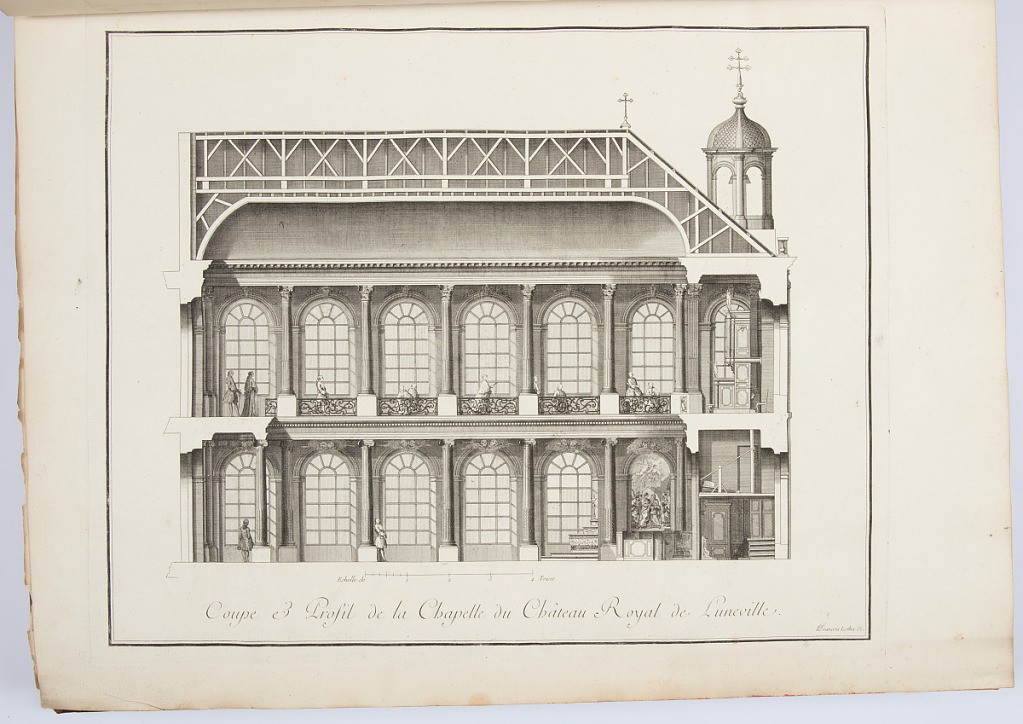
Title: Coupe & Profil de la Chapelle du Château Royal de Luneville.
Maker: Emmanuel Héré de Corny, French, 1705–1763
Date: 1753
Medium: Engraving on laid paper
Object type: Bound print
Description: Cross-section and profile of the Chapel of the royal castle at Lunéville. The space is filled with well-dressed figures (staffage), and has a scale bar of "4 Toises" at lower center.